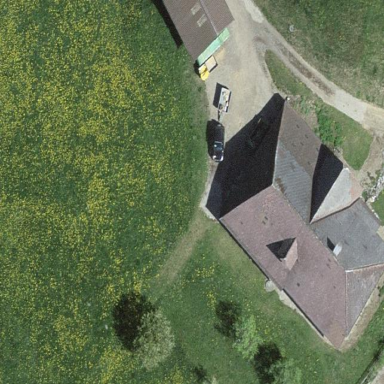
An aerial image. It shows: Farm building.